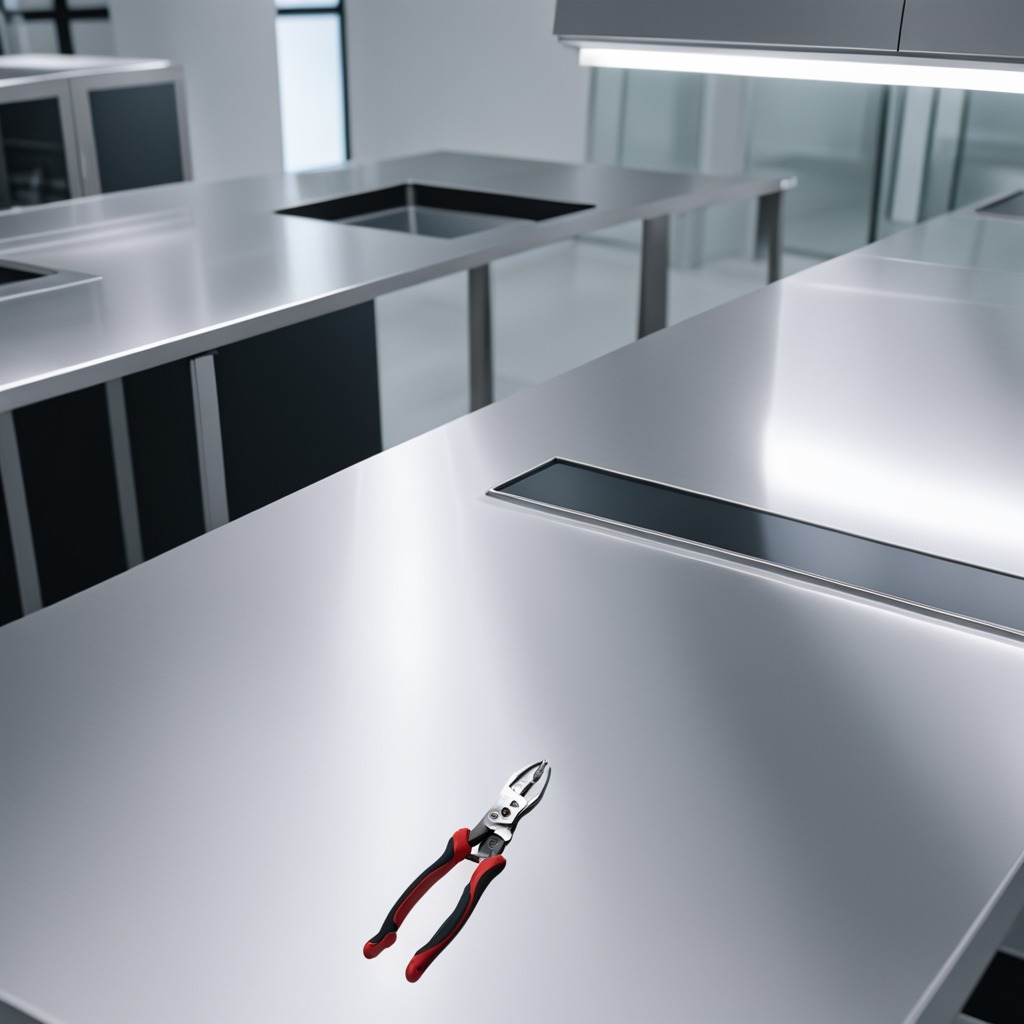
A plier is lying on a stainless steel table.